Question: I'm having a strange problem using an 'ActionView' in my 'Actionbar' (specifically 'ActionbarSherlock'). This issue is only happening in devices below SDK 3.0 (basically Gingerbread devices is all I'm testing on).
My app has a 'ViewPager' and I am animating one of my menu items while an 'AsyncTask' is running. If I touch the 'ActionView' before swiping everything is ok, if I swipe to any of the views, then go back to the first view, which is the only view to have the 'ActionView', and touch the 'ActionView' the icon is doubling up on itself, like so:

I had this same issue previously, before I implemented a 'ViewPager', and I fixed it by stopping and starting the animation in 'onCreateOptionsMenu' and calling 'invalidateMenuOptions', which is why I have 'ActivityCompat.invalidateOptionsMenu(this);' in 'onResume' of the 'Activity'. I was hoping, by calling that, the menu would refresh itself and fix the duplicating, but it isn't.
Using 'getSherlock().dispatchInvalidateOptionsMenu();' seems to, at least, get the menu to refresh itself, but it causing the 'ActionView' to go nuts.
'''
public class Main extends SherlockFragmentActivity
{
private static List<Integer> mIds;
private static SparseArray<Fragment> mPageReferenceMap = new SparseArray<Fragment>();
@Override
public void onCreate(final Bundle icicle)
{
super.onCreate(icicle);
setContentView(R.layout.main);
mViewPager = (ViewPager)findViewById(R.id.viewpager);
mMyFragmentPagerAdapter = new MyFragmentPagerAdapter(getSupportFragmentManager());
mViewPager.setAdapter(mMyFragmentPagerAdapter);
mViewPager.setOnPageChangeListener(new OnPageChangeListener() {
@Override
public void onPageSelected(int position) {
GetListingFragment().StopAnimation(); //needed to add this because the ActionView was showing on the other views when swiping
}
@Override
public void onPageScrolled(int position, float offset, int offsetPixel) {
}
@Override
public void onPageScrollStateChanged(int state) {
}
});
mIds = new ArrayList<Integer>();
mIds.add(0);
mIds.add(1);
mIds.add(2);
}
@Override
public void onResume()
{
super.onResume();
ActivityCompat.invalidateOptionsMenu(this);
}
private ListingFragment GetKeywordsFragment()
{
ListingFragment lf = (ListingFragment)getSupportFragmentManager().findFragmentById(R.id.fragmentListing);
if (lf == null)
{
final MyFragmentPagerAdapter fpa = (MyFragmentPagerAdapter)mViewPager.getAdapter();
lf = (ListingFragment)fpa.getFragment(0);
}
return lf;
}
private static class MyFragmentPagerAdapter extends FragmentStatePagerAdapter {
public MyFragmentPagerAdapter(FragmentManager fm) {
super(fm);
}
@Override
public Fragment getItem(int index) {
if (index == 0)
{
final ListingFragment lf = ListingFragment.newInstance();
mPageReferenceMap.put(index, lf);
return lf;
}
else
{
final DetailFragment df = DetailFragment.newInstance(mIds.get(index));
mPageReferenceMap.put(index, df);
return df;
}
}
public Fragment getFragment(int key) {
return mPageReferenceMap.get(key);
}
@Override
public int getCount() {
return 3;
}
}
}
'''
'''
public class ListFragment extends SherlockListFragment
{
private int mId;
private MenuItem refreshItem;
private AsyncTask<Void, String, Void> gi;
@Override
public void onCreate(Bundle savedInstanceState)
{
super.onCreate(savedInstanceState);
setHasOptionsMenu(true);
}
public static ListingFragment newInstance(int id) {
ListingFragment lf = new ListingFragment();
Bundle bundle = new Bundle();
bundle.putInt("id", id);
lf.setArguments(bundle);
return lf;
}
@Override
public View onCreateView(LayoutInflater inflater, ViewGroup container, Bundle savedInstanceState) {
if (getArguments() != null)
mId = getArguments().getInt("id");
return inflater.inflate(R.layout.listing, container, false);
}
private class GetItems extends AsyncTask<Void, String, Void> {
@Override
protected void onPreExecute()
{
StartAnimation();
}
@Override
protected Void doInBackground(Void... unused)
{
//background process to get items
}
protected void onPostExecute(final Void unused)
{
StopAnimation();
}
}
@Override
public void onCreateOptionsMenu(final Menu menu, final MenuInflater inflater) {
inflater.inflate(R.menu.keyword_menu, menu);
StopAnimation();
refreshItem = menu.findItem(R.id.refresh);
if (fi != null && fi.getStatus() == AsyncTask.Status.RUNNING)
StartAnimation();
super.onCreateOptionsMenu(menu, inflater);
}
private void StartAnimation() {
if (refreshItem != null && refreshItem.getActionView() == null)
{
final LayoutInflater inflater = (LayoutInflater)activity.getSystemService(Context.LAYOUT_INFLATER_SERVICE);
final ImageView ivRefresh = (ImageView)inflater.inflate(R.layout.refresh_view, null);
final Animation rotation = AnimationUtils.loadAnimation(activity, R.anim.refresh);
ivRefresh.startAnimation(rotation);
refreshItem.setActionView(ivRefresh);
}
}
public void StopAnimation()
{
if (refreshItem != null && refreshItem.getActionView() != null)
{
refreshItem.getActionView().clearAnimation();
refreshItem.setActionView(null);
}
}
@Override
public boolean onOptionsItemSelected(final MenuItem item)
{
if (item.getItemId() == R.id.getitems) {
gi = new GetItems(getActivity(), null);
return true;
} else {
return super.onOptionsItemSelected(item);
}
}
}
'''
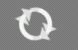
Answer: Looks like this is a known bug in ABS:
<URL>